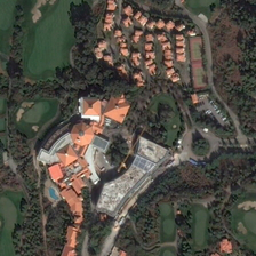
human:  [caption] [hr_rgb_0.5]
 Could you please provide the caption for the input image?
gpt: several red houses and two tennis courts are located in this green peaceful resort .

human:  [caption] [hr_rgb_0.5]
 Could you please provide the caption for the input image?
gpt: some red buildings are surrounded by green trees in a resort area .

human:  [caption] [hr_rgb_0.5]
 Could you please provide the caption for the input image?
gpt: The house in the resort has a red roof, which is located in the lawn and forest.

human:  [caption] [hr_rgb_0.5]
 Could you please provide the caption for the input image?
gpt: The houses in the resorts have red roofs located on lawns and forests.

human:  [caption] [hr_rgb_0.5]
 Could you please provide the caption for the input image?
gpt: The resort has a red roof in the lawn and forest.